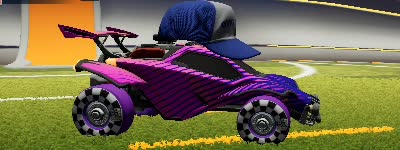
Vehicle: octane